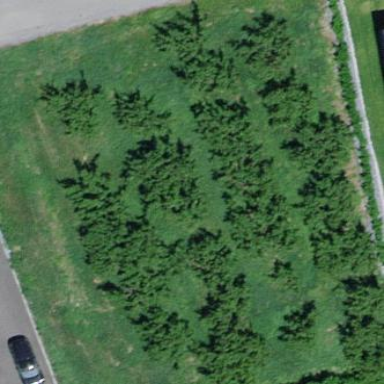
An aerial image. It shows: Orchard.